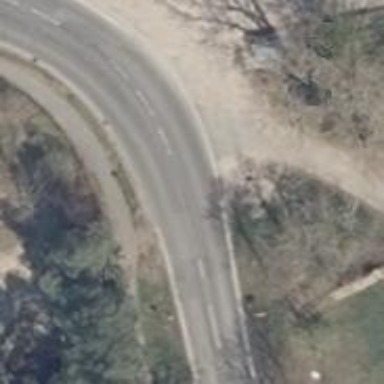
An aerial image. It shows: Secondary road with asphalt surface and lane markings.